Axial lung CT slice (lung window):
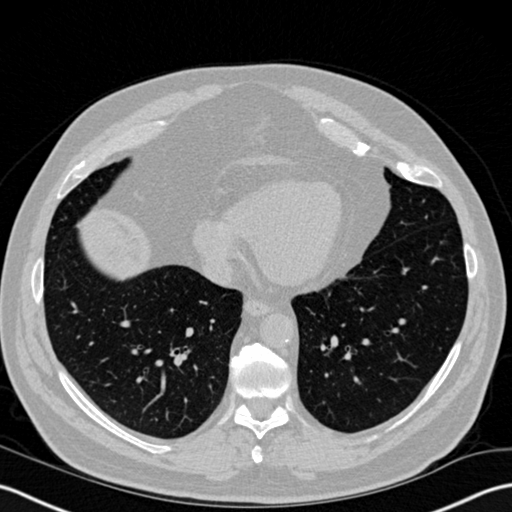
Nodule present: no